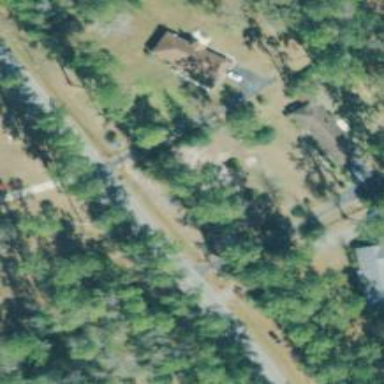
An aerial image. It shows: Driveway.